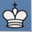
Piece: wK